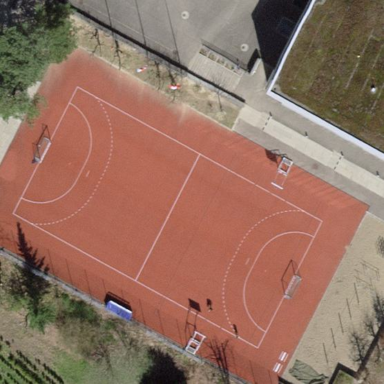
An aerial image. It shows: Basketball court located in leisure land pitch.